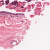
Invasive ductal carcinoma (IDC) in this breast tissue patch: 0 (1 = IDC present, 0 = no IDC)